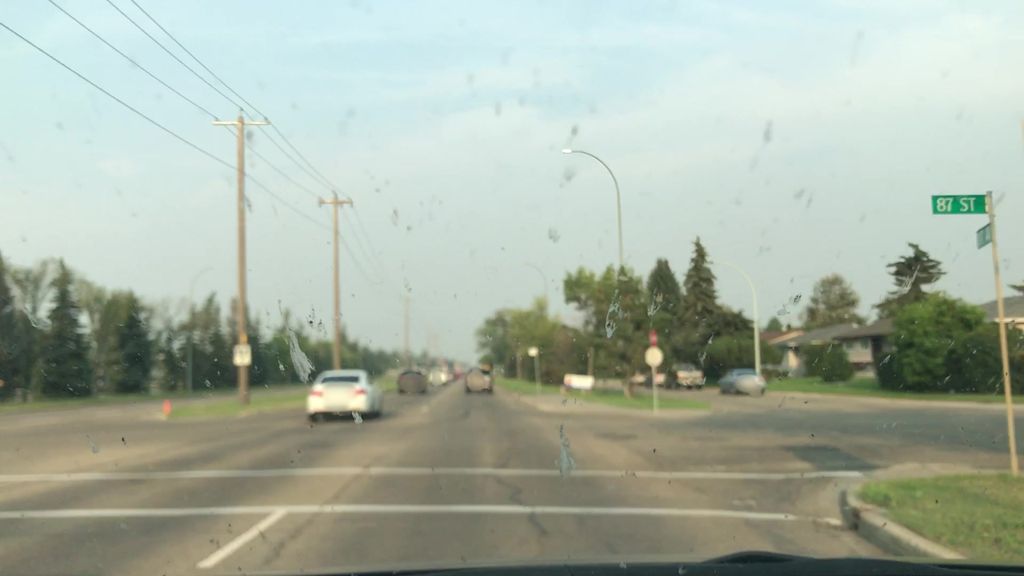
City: edmonton